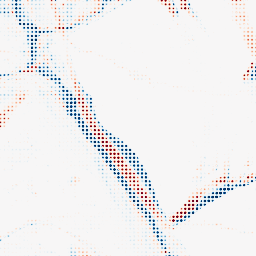
Category: morphological
Decomposition family: morphological_rect
Decomposition parameters: operation: average
width: 20
height: 5
Upsampling method: sinc_blackman
Upsampling parameters: scale: 8
kernel_size: 4
Upsampling scale: 8